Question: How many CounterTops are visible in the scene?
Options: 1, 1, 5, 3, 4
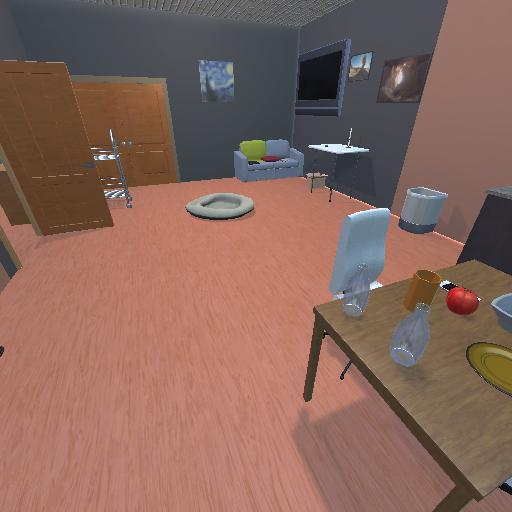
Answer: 1